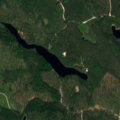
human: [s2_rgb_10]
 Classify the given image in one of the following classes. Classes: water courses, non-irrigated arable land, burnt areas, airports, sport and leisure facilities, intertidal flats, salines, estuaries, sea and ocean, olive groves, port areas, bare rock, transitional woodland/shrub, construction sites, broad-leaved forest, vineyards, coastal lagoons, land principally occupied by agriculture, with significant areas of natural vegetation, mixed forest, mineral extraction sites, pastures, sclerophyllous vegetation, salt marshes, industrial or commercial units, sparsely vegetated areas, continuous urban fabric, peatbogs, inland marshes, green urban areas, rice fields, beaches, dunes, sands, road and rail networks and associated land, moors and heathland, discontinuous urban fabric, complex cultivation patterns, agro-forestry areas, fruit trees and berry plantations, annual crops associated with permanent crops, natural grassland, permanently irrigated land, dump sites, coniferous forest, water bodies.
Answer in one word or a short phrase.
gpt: coniferous forest